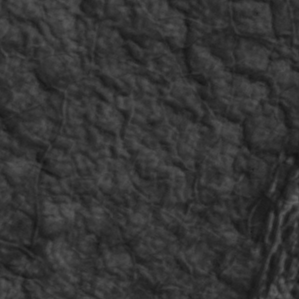
Label: non_frost